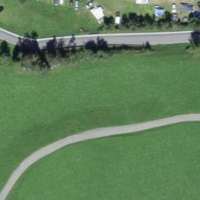
EUNIS habitat code: 24
Species observed at this site:
Pimpinella major
Corvus corax